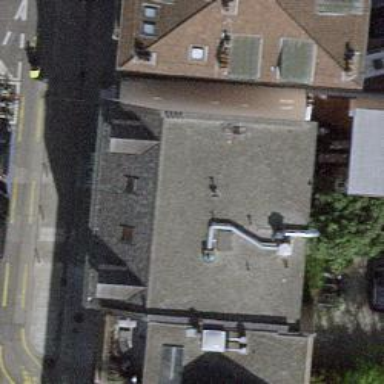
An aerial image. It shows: Restaurant.